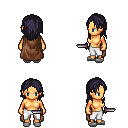
a pixel art fantasy rpg character, female body template, human, tanned skin, brown cape, white pants, raven long hairstyle, white slippers, dagger, four views (front, back, left, right), 2x2 character sprite sheet, small pixel art, hard edges, no anti-aliasing